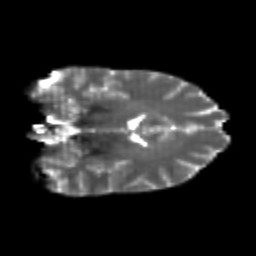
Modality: T2w
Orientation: coronal
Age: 22
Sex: female
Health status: healthy
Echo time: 0.074 s